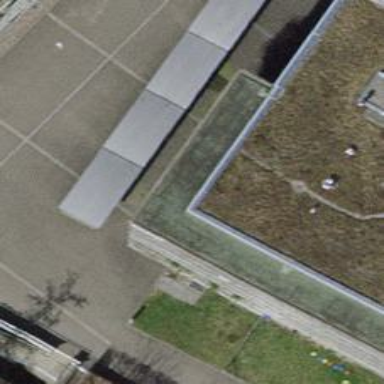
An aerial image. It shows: View of roof of building.